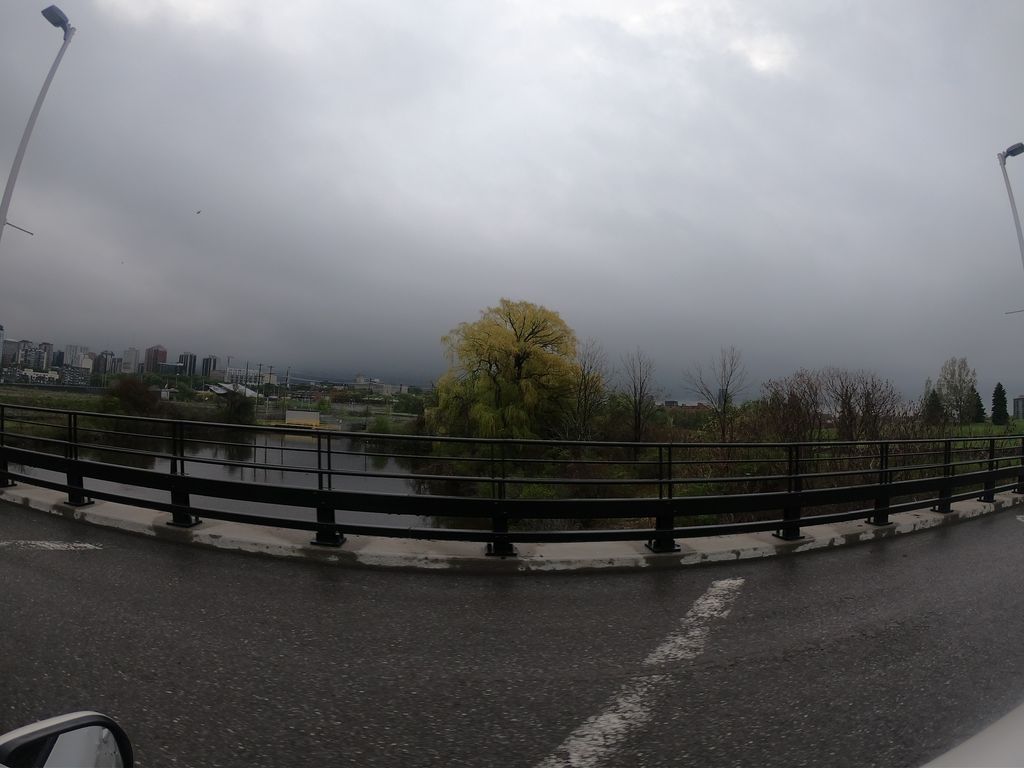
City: ottawa-gatineau